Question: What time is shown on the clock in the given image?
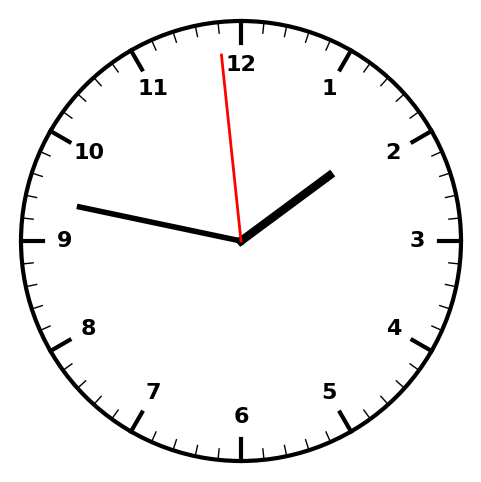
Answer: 01:46:59